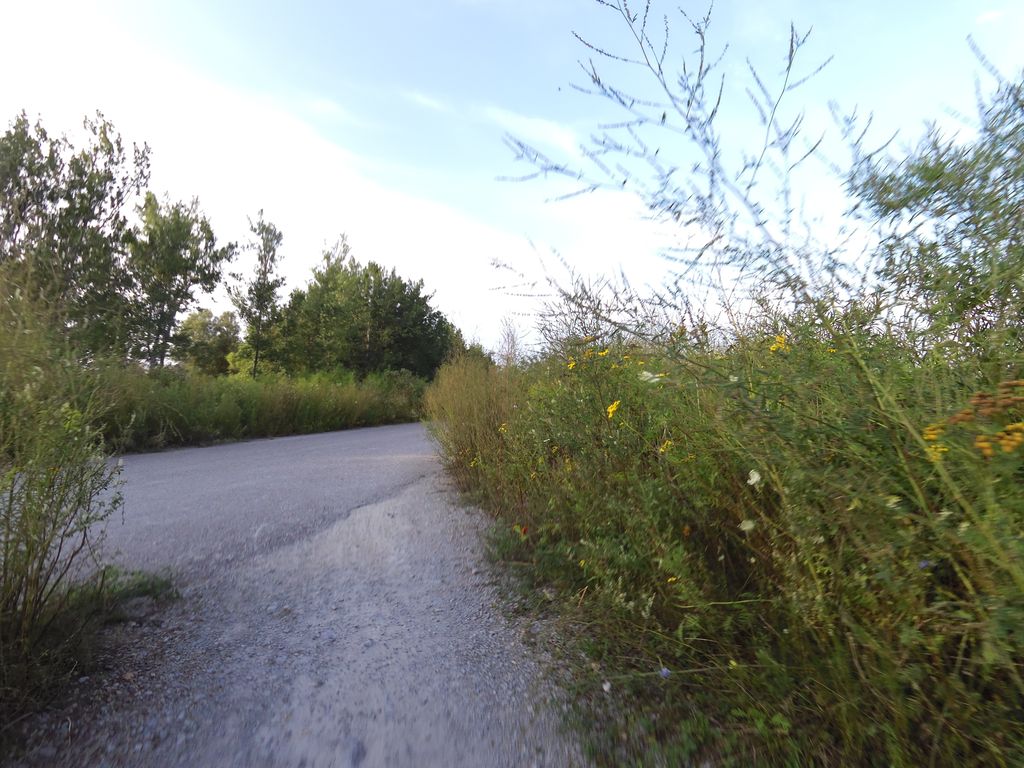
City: toronto